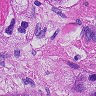
Metastatic tissue present: yes